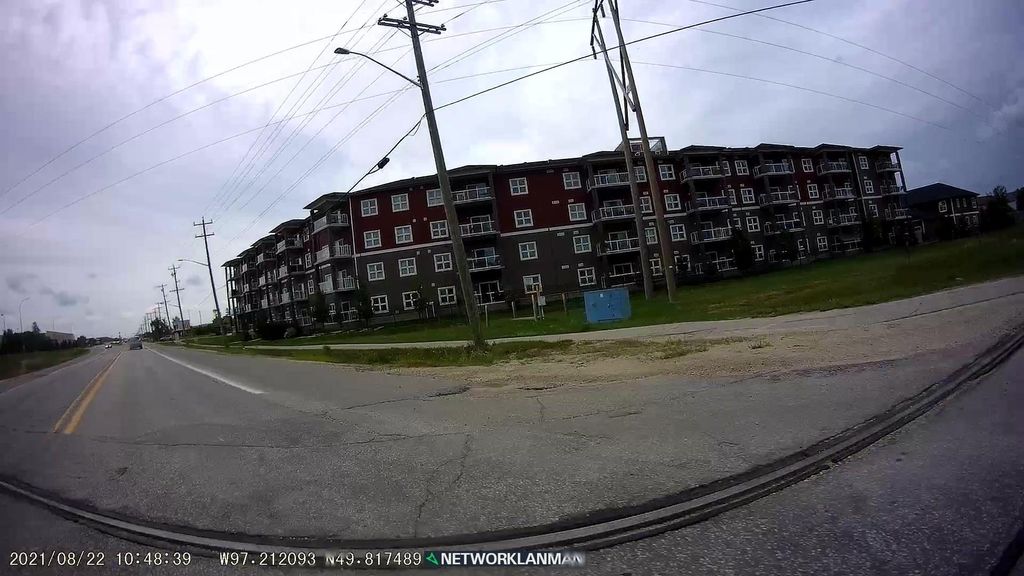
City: winnipeg